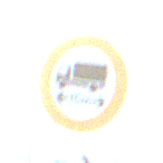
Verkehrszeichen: TatsaechlicheLaenge
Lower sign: RichtungsangabeDurchPfeile5
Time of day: SunriseSunset
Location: Outdoor (Nature)
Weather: Clear
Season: NotSpecified
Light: Natural